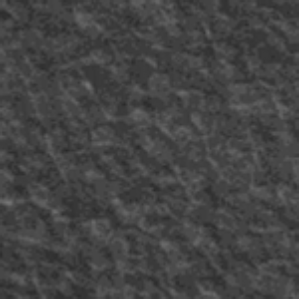
Label: frost